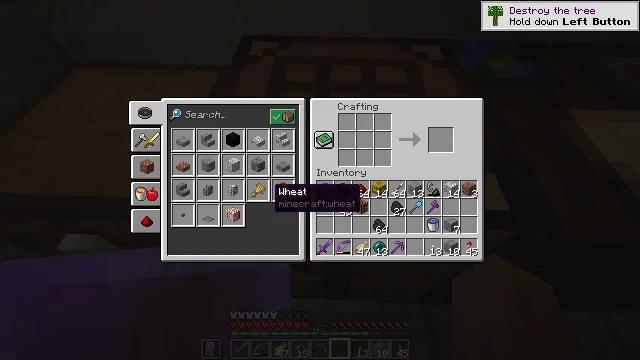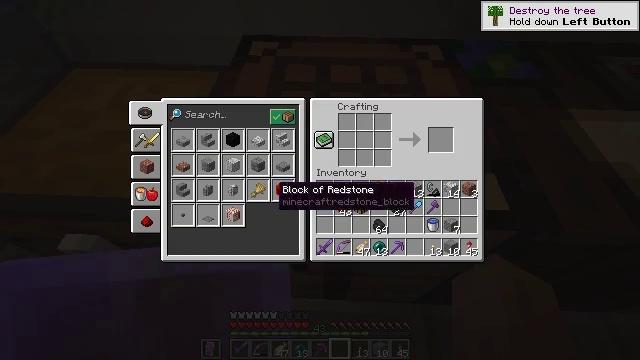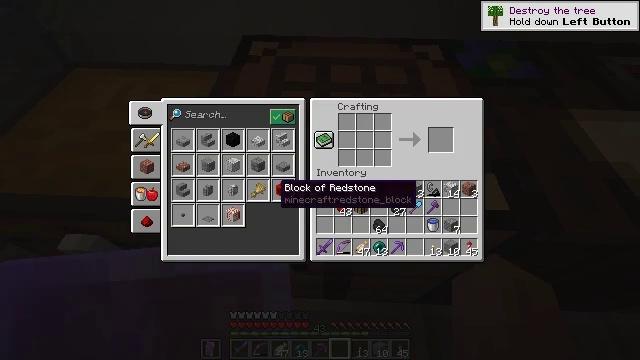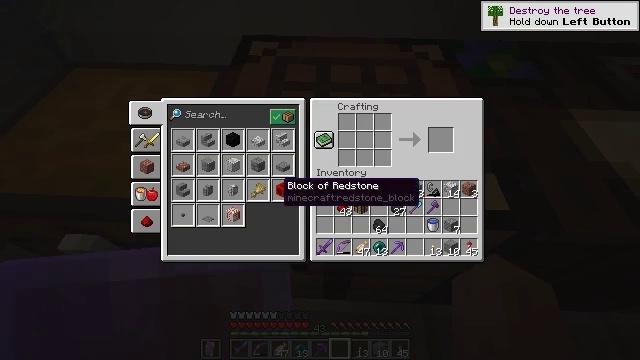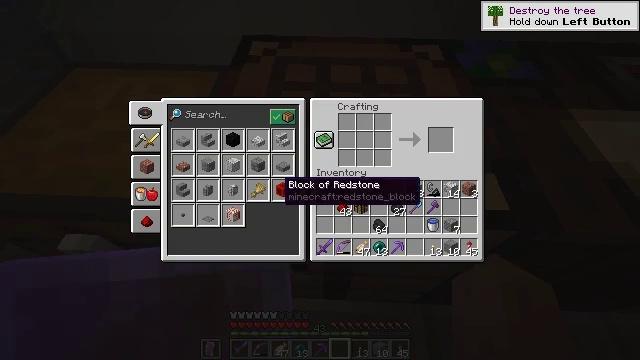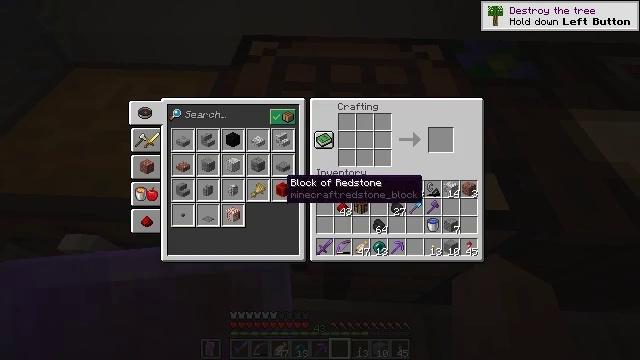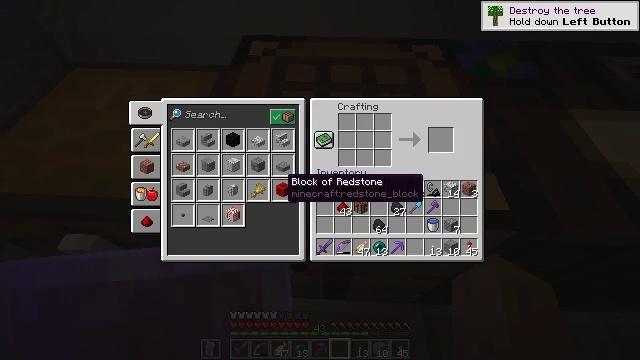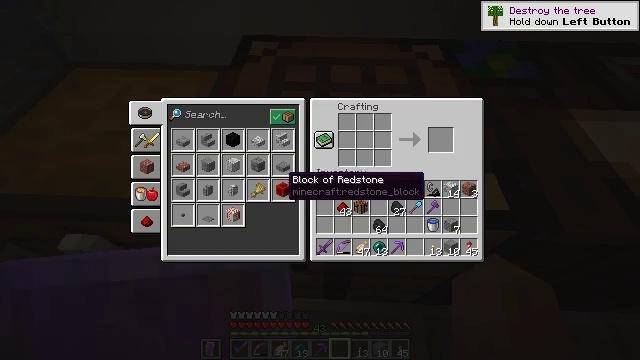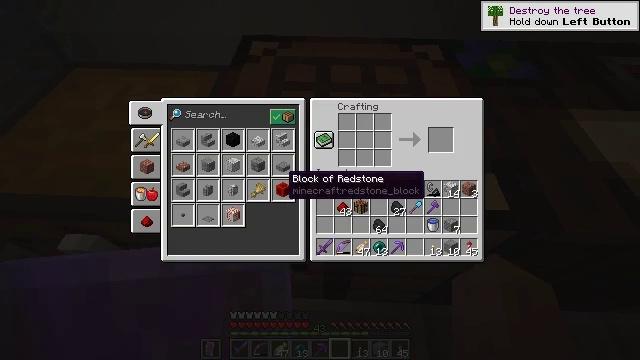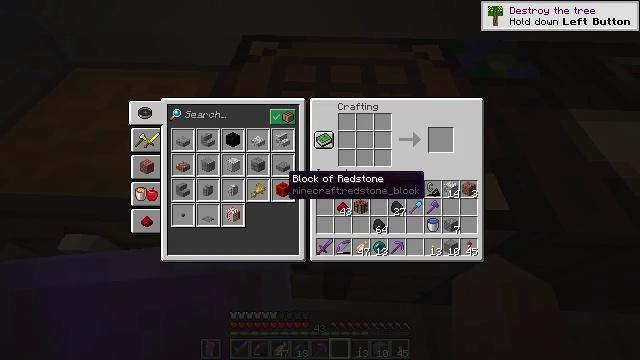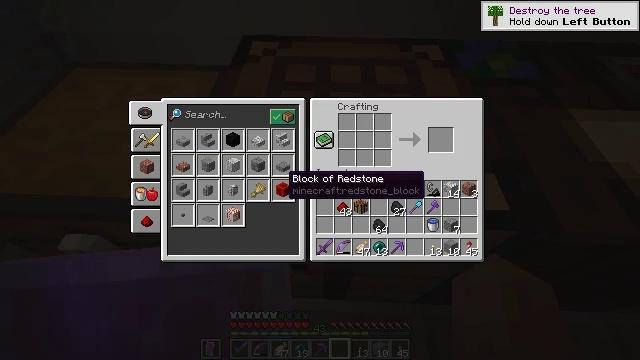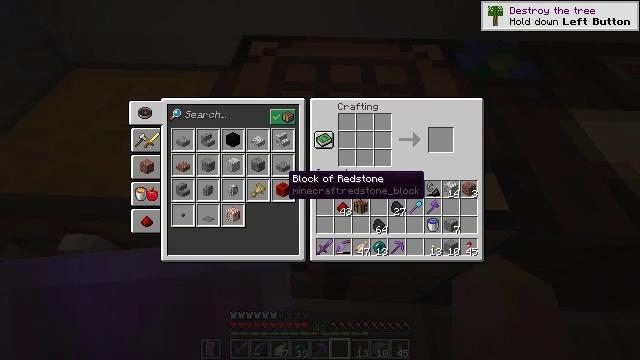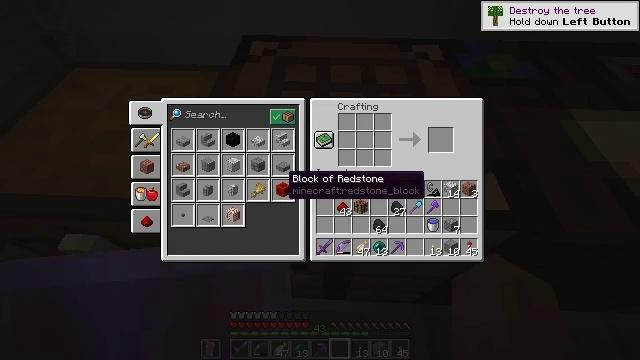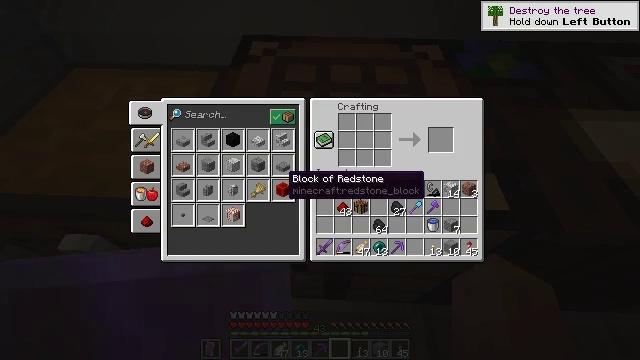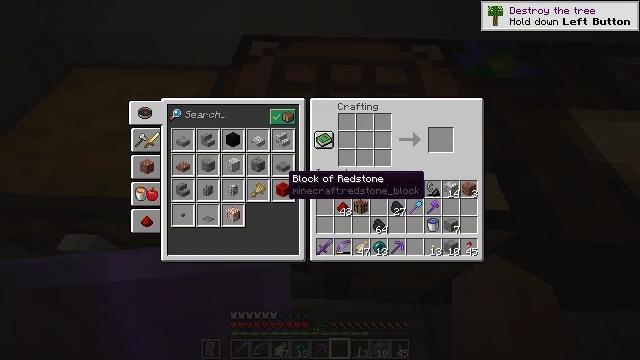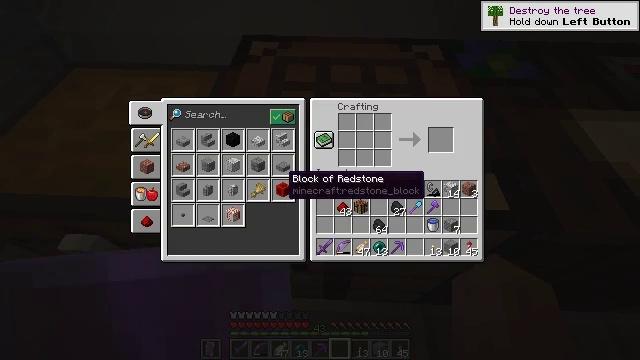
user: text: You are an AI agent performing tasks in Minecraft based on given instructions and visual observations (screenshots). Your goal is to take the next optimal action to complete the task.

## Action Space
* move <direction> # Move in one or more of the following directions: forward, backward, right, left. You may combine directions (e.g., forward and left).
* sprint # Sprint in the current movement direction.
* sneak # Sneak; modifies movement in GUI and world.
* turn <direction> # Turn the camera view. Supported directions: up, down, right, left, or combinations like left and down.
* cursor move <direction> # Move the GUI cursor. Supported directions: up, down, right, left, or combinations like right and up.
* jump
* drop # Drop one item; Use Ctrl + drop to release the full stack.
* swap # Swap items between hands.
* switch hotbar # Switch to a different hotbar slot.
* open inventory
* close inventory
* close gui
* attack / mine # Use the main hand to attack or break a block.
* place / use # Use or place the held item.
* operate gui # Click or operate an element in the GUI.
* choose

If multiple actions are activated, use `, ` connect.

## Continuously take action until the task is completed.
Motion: motion action
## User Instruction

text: Transform redstone dust into a solid redstone block.
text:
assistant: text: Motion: no_op
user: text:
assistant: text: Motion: no_op
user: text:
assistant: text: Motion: no_op
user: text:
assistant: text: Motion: no_op
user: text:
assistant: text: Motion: no_op
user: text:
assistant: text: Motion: no_op
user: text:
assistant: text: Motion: no_op
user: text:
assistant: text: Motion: no_op
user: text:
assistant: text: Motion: no_op
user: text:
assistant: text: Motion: no_op
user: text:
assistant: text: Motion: no_op
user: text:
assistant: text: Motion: sneak
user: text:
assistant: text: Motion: sneak
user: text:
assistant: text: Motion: sneak
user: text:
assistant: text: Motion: sneak, operate gui
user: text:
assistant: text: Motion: sneak, operate gui
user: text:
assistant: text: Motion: sneak, operate gui
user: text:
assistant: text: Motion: sneak
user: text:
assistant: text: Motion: sneak, cursor move right
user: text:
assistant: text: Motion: sneak, cursor move right and up
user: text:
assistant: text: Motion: sneak, cursor move right and up
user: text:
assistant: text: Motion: sneak, cursor move right
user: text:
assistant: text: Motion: sneak, cursor move right
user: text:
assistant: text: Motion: sneak
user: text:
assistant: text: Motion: sneak
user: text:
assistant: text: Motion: sneak
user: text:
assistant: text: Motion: sneak
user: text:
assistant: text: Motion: sneak
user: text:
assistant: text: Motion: sneak, cursor move right
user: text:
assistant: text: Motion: sneak